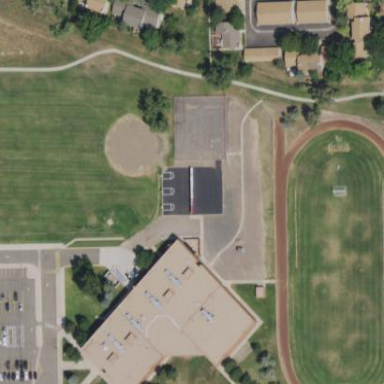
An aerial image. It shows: School.